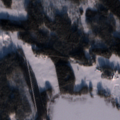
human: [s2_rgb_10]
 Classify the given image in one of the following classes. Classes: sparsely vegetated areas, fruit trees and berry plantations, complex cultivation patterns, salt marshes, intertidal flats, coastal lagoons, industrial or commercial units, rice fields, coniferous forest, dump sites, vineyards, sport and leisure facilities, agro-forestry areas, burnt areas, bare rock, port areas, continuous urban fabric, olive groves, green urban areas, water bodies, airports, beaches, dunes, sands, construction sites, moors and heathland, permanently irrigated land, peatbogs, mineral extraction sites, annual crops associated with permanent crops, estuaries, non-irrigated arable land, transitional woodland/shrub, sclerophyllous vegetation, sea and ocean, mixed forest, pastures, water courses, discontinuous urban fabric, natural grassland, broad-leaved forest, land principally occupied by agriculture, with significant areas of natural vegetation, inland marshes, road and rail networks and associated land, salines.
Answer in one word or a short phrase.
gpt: land principally occupied by agriculture, with significant areas of natural vegetation, coniferous forest, mixed forest, transitional woodland/shrub, water bodies